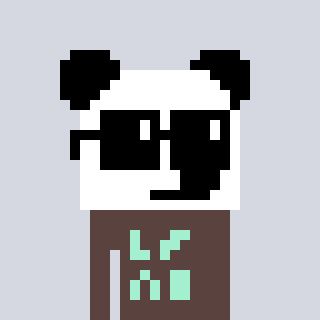
a pixel art character with square black sunglasses, a panda-shaped head and a darkbrown-colored body on a cool background